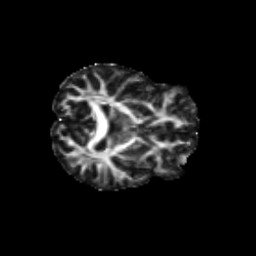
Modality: FA
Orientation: axial
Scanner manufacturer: siemens
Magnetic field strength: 3 T
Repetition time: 9.2 s
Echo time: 0.084 s